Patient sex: F
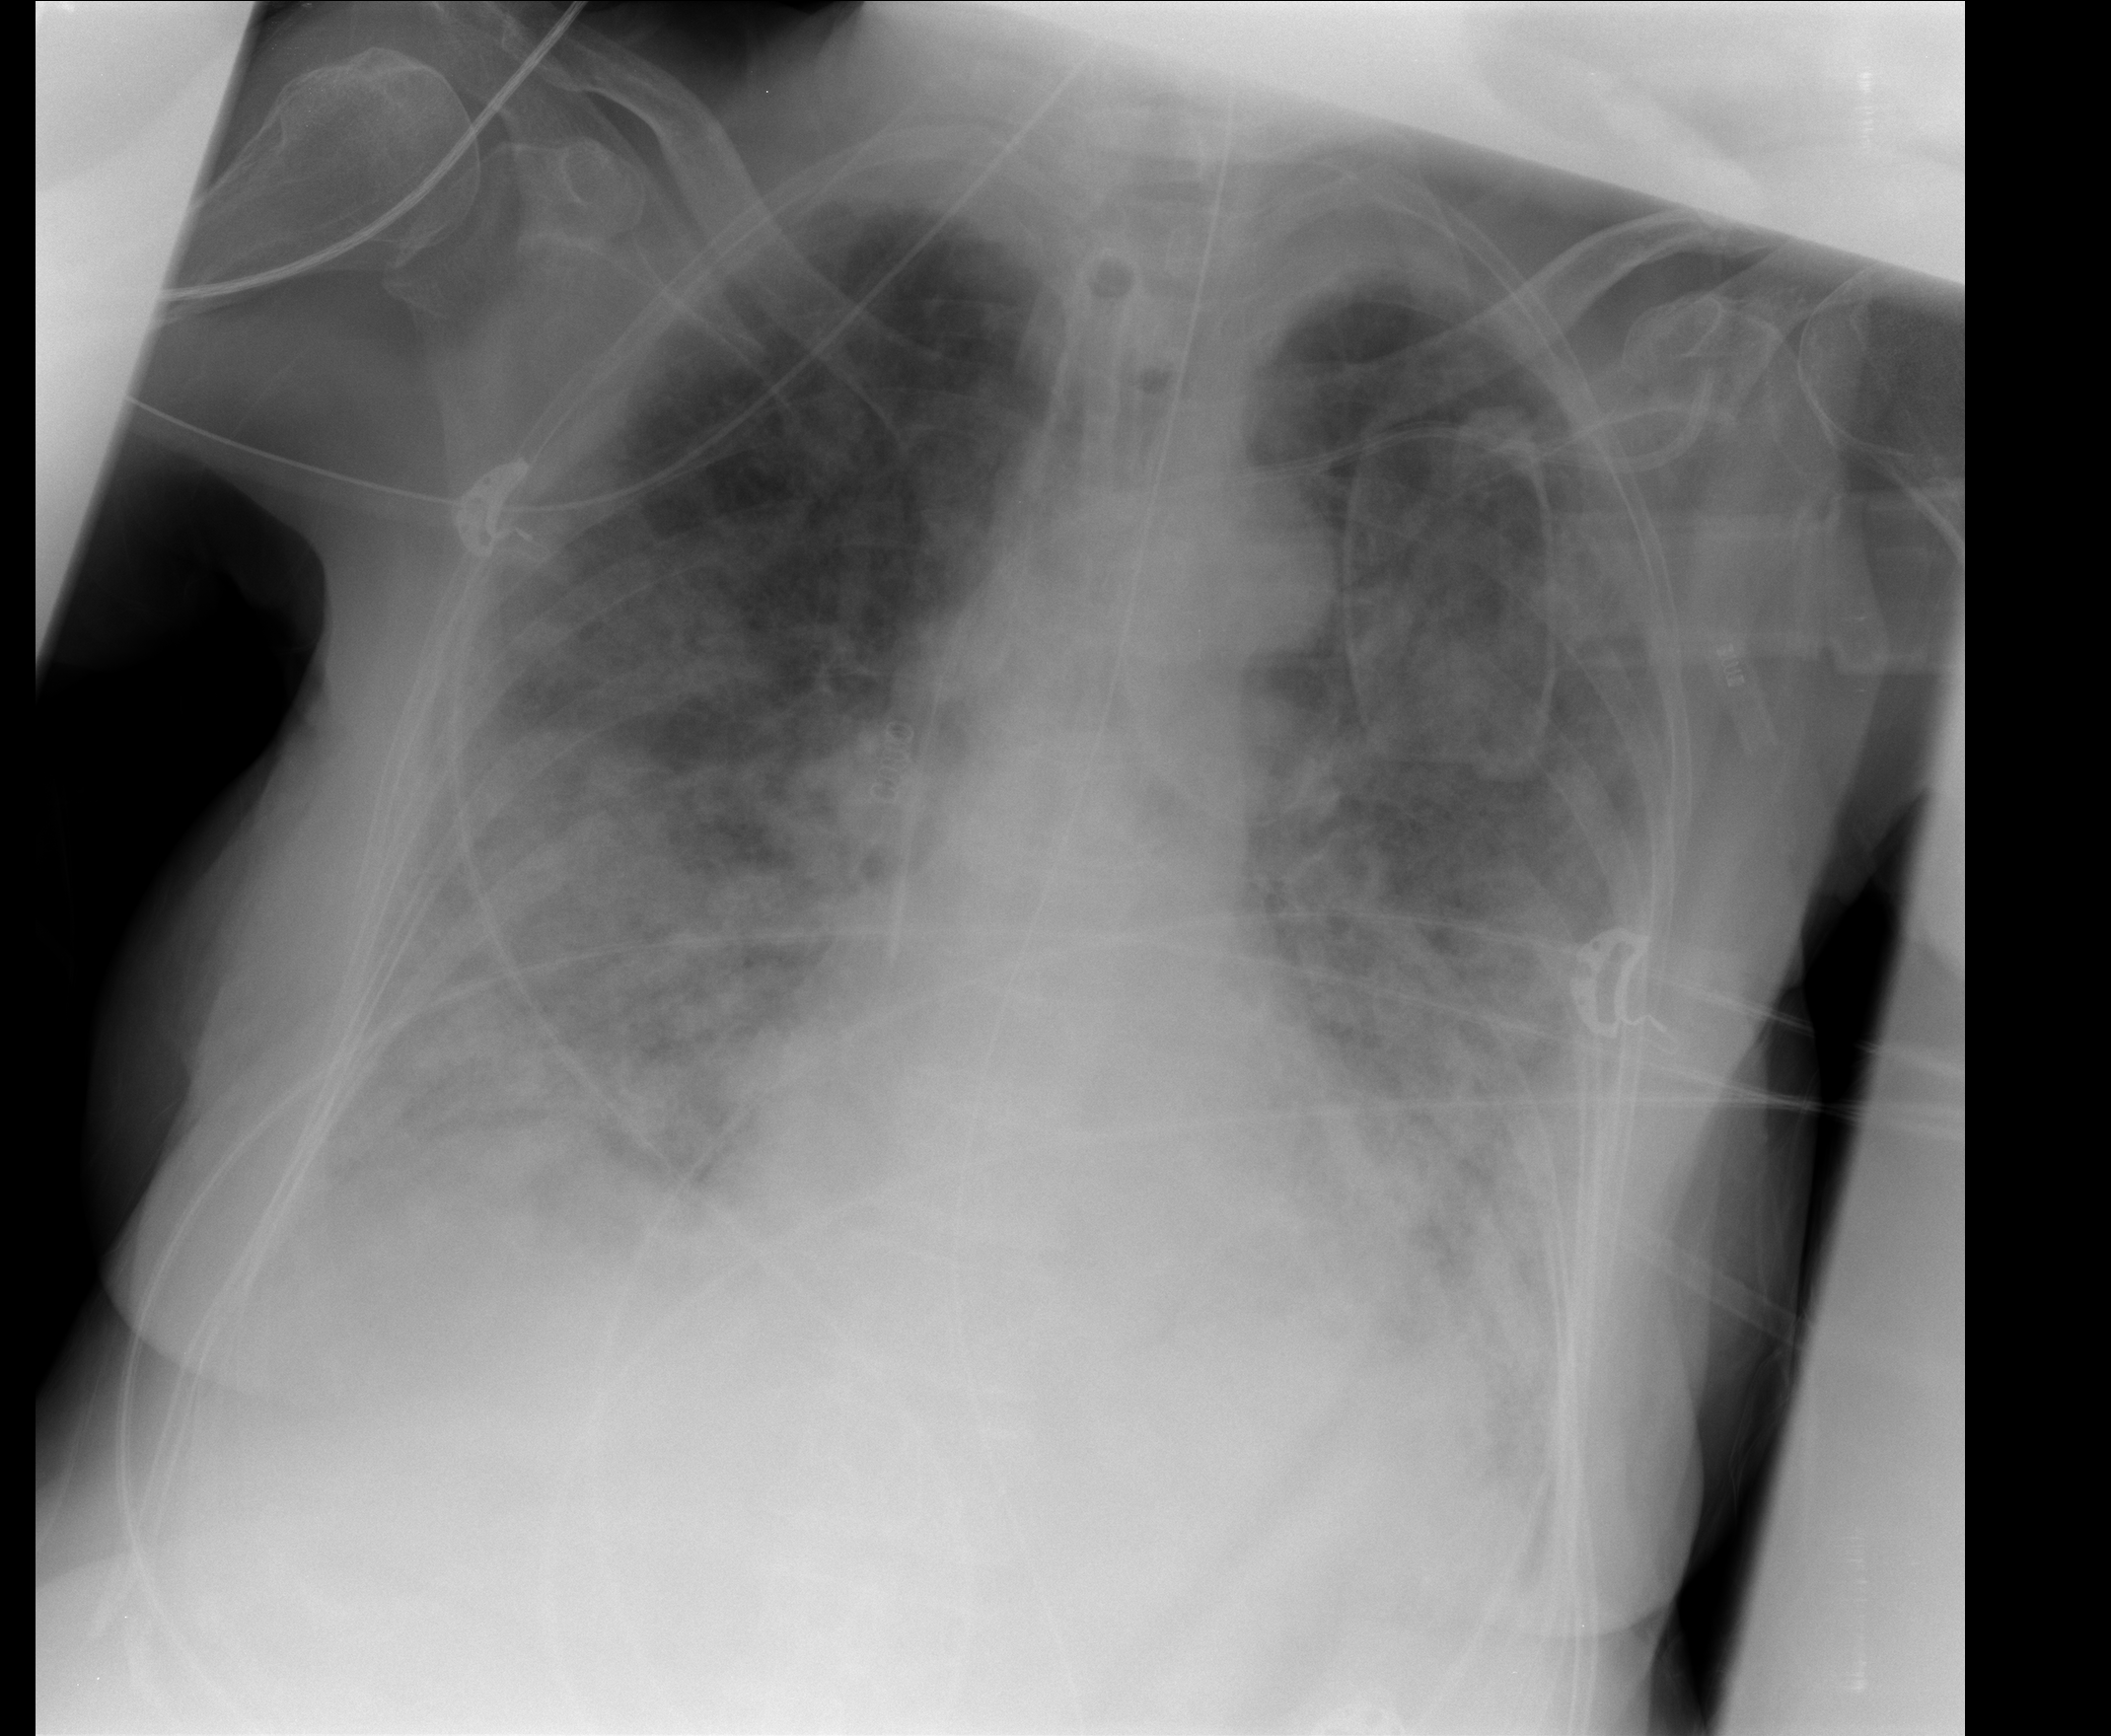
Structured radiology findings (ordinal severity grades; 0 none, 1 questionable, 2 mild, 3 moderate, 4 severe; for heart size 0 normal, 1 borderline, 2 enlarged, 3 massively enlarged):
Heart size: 0
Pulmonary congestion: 2
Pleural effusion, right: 2
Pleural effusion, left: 2
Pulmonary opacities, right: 3
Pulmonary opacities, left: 3
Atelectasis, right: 2
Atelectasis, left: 2